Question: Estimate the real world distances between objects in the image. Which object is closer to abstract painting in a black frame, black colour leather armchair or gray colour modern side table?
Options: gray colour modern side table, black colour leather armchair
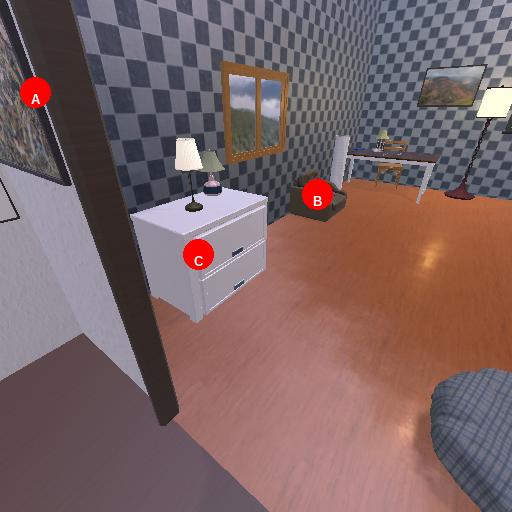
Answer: gray colour modern side table